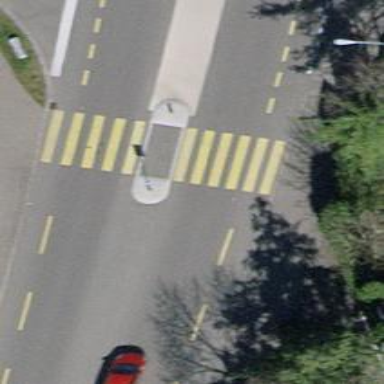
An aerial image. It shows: Uncontrolled zebra crossing with central island.